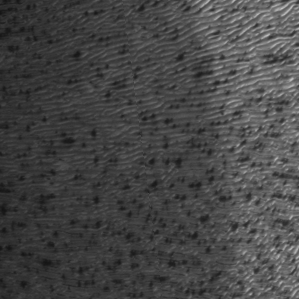
Label: frost